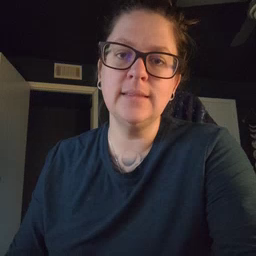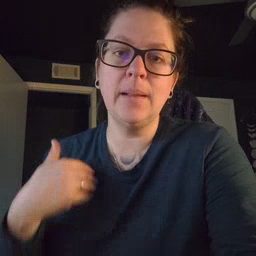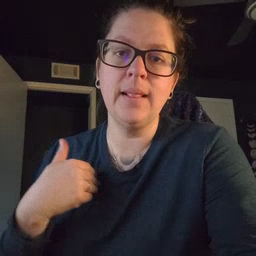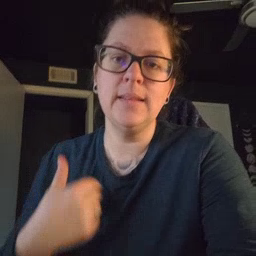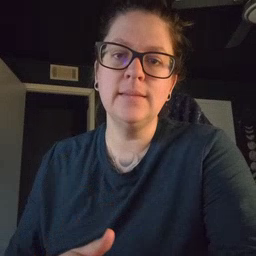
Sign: animal